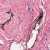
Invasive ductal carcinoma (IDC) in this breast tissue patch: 0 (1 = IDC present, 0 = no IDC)